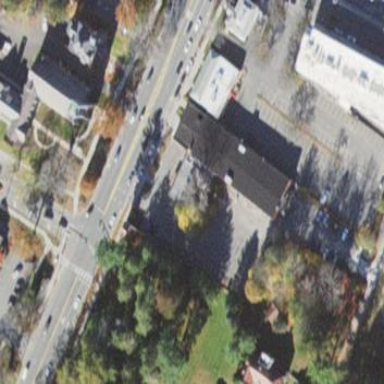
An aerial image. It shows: Retail building.